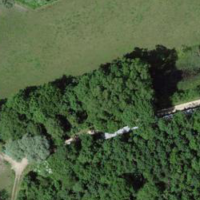
EUNIS habitat code: 24
Species observed at this site:
Prunus padus